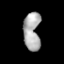
Tissue: prostate
Cell type: Epithelial cells
Senescence score: 0.2518
Nuclear area (px): 623
Mean DAPI intensity: 172.321